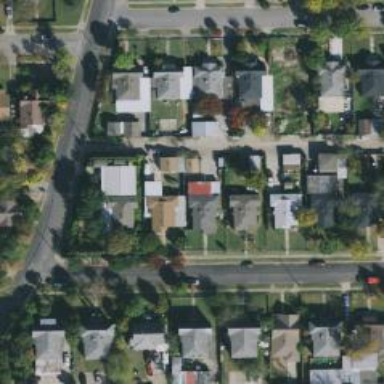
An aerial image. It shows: Alley classified as service road.